Interaction volume radius: 5 \u00c5
Interaction volume height: 20 \u00c5
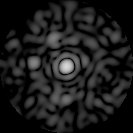
Disorder parameter: 0.7898